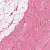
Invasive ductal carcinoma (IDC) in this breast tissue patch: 0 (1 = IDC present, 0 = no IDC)